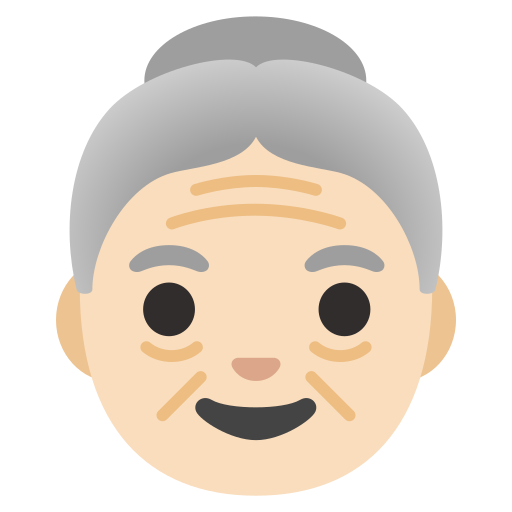
Emoji: 👵🏻